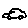
Label: car